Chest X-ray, PA view. Patient: 40 years old, sex M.
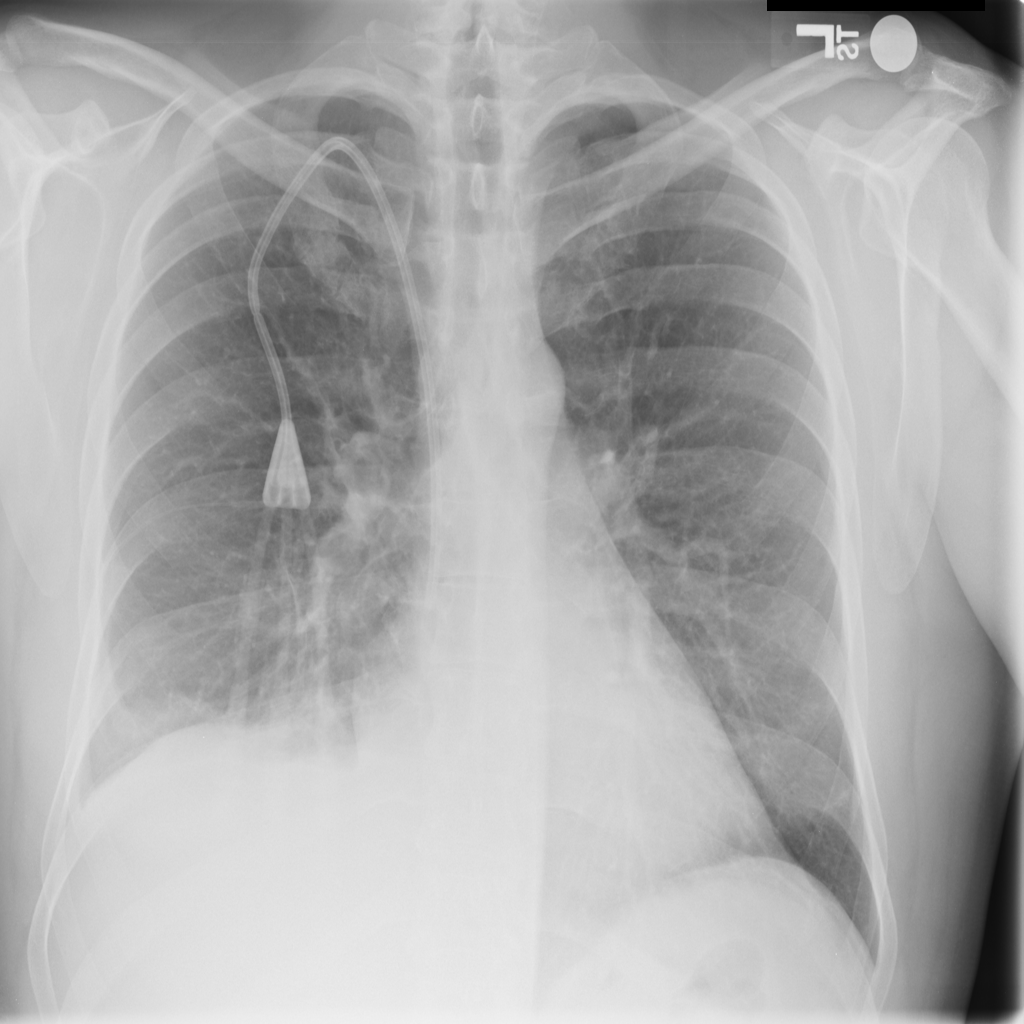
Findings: Effusion, Pleural_Thickening